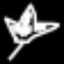
Label: leaf